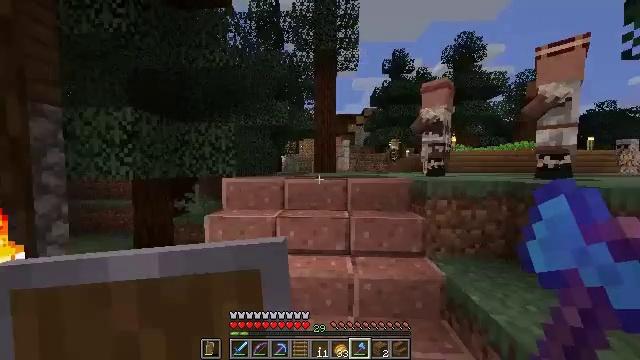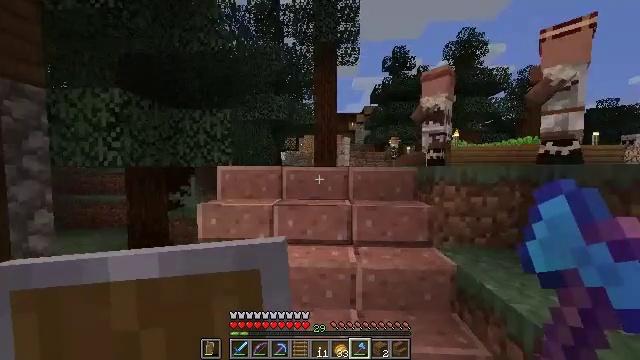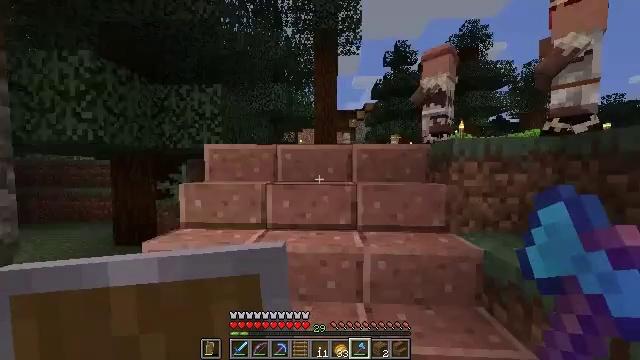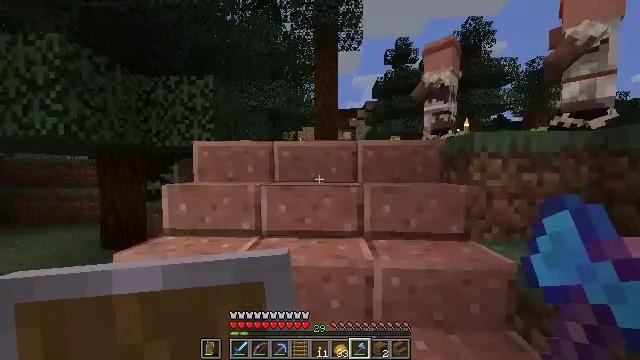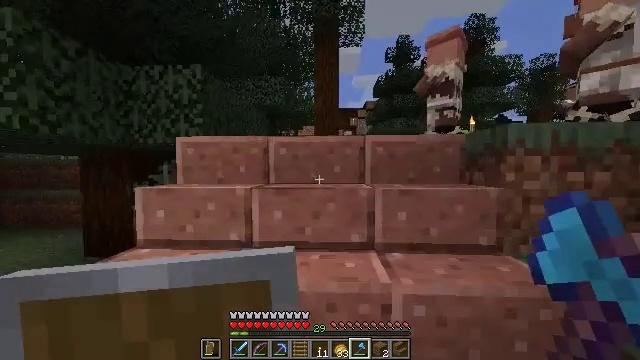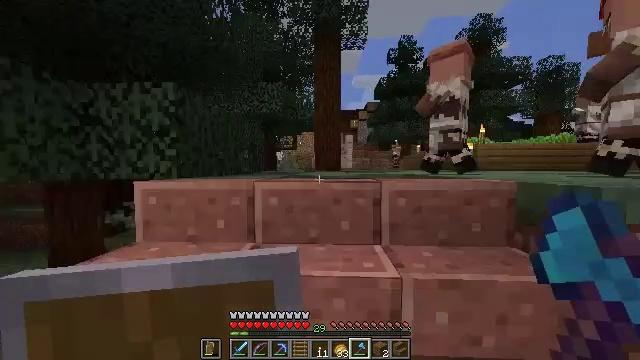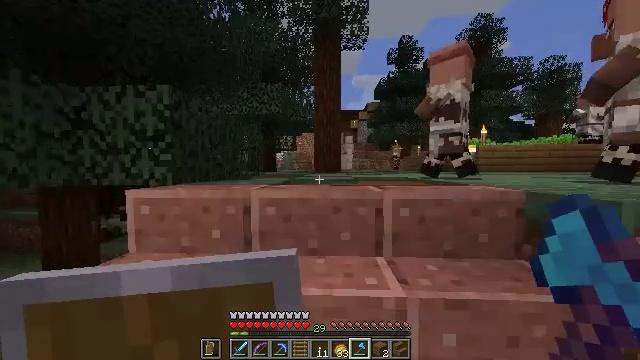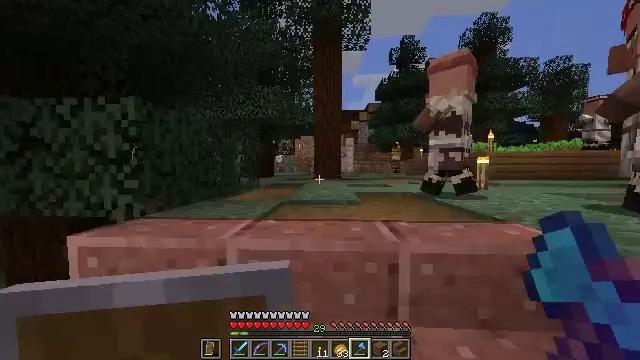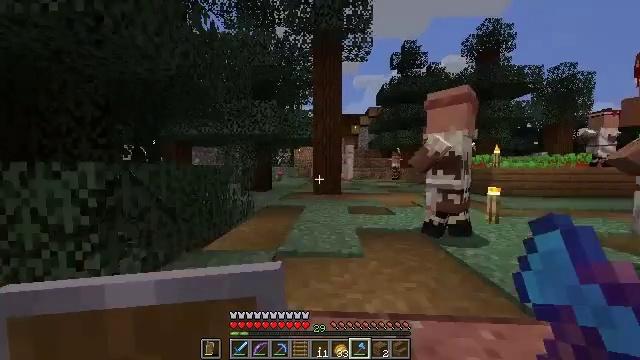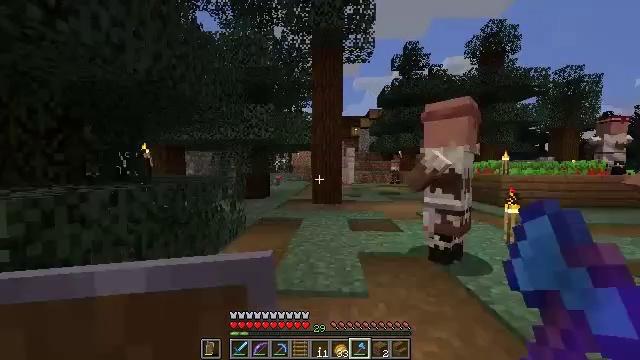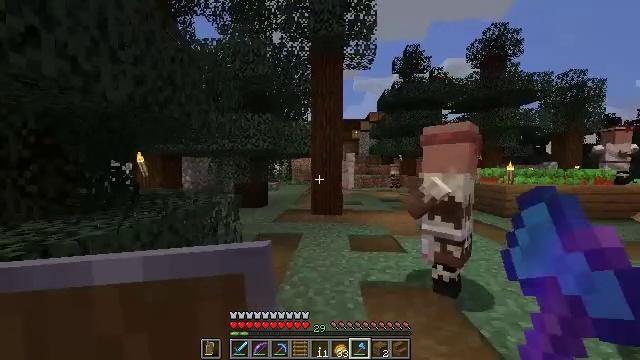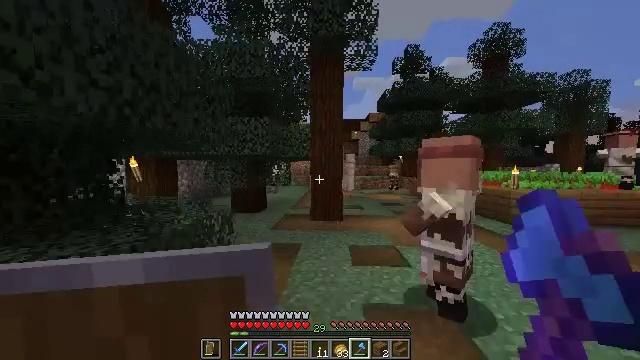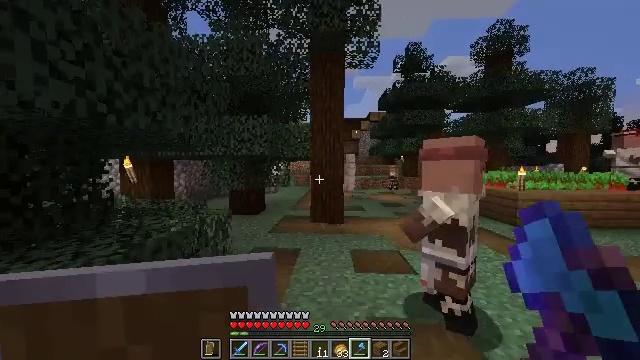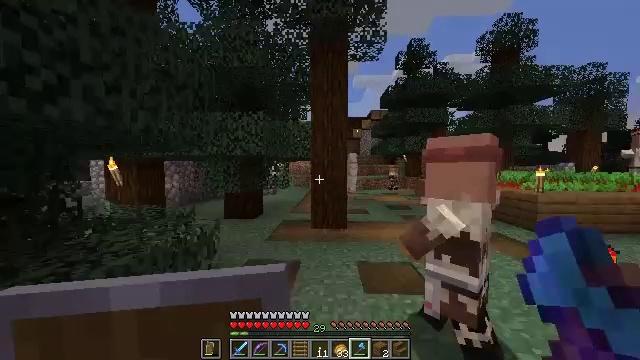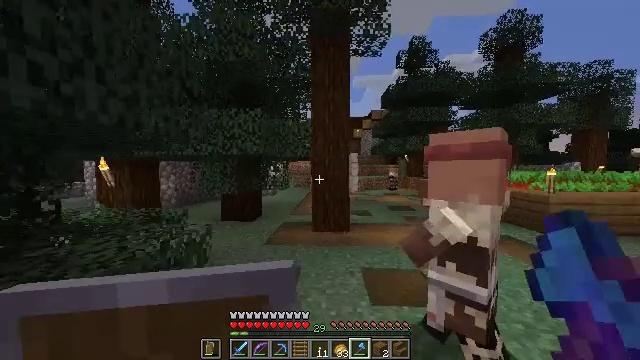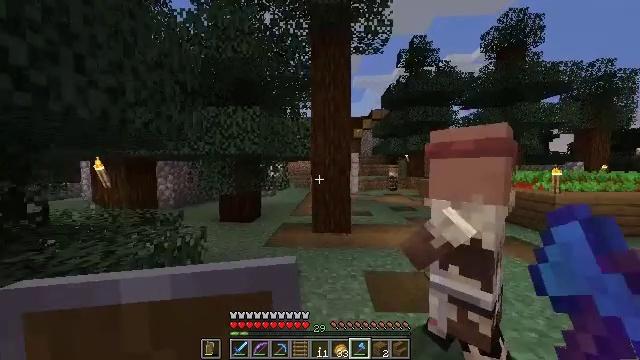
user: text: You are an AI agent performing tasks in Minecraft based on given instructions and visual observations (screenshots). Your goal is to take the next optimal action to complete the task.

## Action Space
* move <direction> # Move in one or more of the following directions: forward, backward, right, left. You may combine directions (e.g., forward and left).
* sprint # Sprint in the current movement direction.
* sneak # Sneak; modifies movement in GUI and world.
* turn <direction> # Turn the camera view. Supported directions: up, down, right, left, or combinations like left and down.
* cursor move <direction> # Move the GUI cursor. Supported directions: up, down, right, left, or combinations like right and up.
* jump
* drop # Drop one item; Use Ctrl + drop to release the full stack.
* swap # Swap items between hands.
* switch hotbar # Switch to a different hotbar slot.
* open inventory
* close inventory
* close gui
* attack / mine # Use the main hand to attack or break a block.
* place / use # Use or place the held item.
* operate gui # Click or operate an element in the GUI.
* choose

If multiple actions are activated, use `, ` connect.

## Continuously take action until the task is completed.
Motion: motion action
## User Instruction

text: Craft an orange bed using the crafting table.
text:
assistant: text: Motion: move forward
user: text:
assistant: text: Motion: move forward
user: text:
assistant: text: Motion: move forward
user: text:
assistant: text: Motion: move forward
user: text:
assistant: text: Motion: move forward
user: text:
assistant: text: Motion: move forward
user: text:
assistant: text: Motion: move forward
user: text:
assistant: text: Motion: move forward
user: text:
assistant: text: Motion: move forward
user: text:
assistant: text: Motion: move forward
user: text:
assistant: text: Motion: move forward
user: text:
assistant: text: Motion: move forward
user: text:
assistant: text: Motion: move forward
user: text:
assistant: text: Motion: move forward
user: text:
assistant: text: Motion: move forward
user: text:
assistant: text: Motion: move forward
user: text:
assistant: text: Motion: move forward
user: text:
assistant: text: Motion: move forward
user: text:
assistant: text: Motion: move forward
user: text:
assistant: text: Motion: move forward
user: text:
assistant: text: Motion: move forward, turn left
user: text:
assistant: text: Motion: move forward, turn left
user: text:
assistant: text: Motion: move forward
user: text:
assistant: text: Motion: move forward, sprint
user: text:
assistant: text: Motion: move forward, sprint
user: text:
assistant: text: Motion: move forward
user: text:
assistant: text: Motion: move forward
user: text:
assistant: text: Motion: move forward
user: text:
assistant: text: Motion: move forward, turn right
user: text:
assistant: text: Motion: move forward, turn right